Field crop: maize
Growth stage: 2
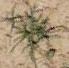
Species: salsola